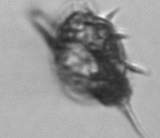
Label: Amylax